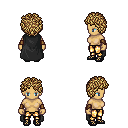
a pixel art fantasy rpg character, female body template, human, tanned skin, black cape, gold greaves, blonde curly afro hairstyle, leather bracers, ghillies, four views (front, back, left, right), 2x2 character sprite sheet, small pixel art, hard edges, no anti-aliasing